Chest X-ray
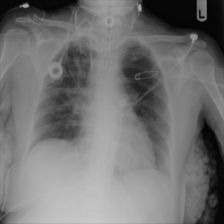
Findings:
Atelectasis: negative
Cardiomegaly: negative
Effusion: positive
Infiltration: negative
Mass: negative
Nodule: negative
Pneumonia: negative
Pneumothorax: negative
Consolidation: negative
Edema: negative
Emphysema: negative
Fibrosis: negative
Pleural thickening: negative
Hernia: negative